Question: I have 2 column of vectors which are Position and Time. After I plot the position vs time as you could see in the picture it is tilted wave shape which is true according my data. I would like to have this wave shape in the straight line not tilted like below figure. Could I convert this shape to straight line wave?
Thanks

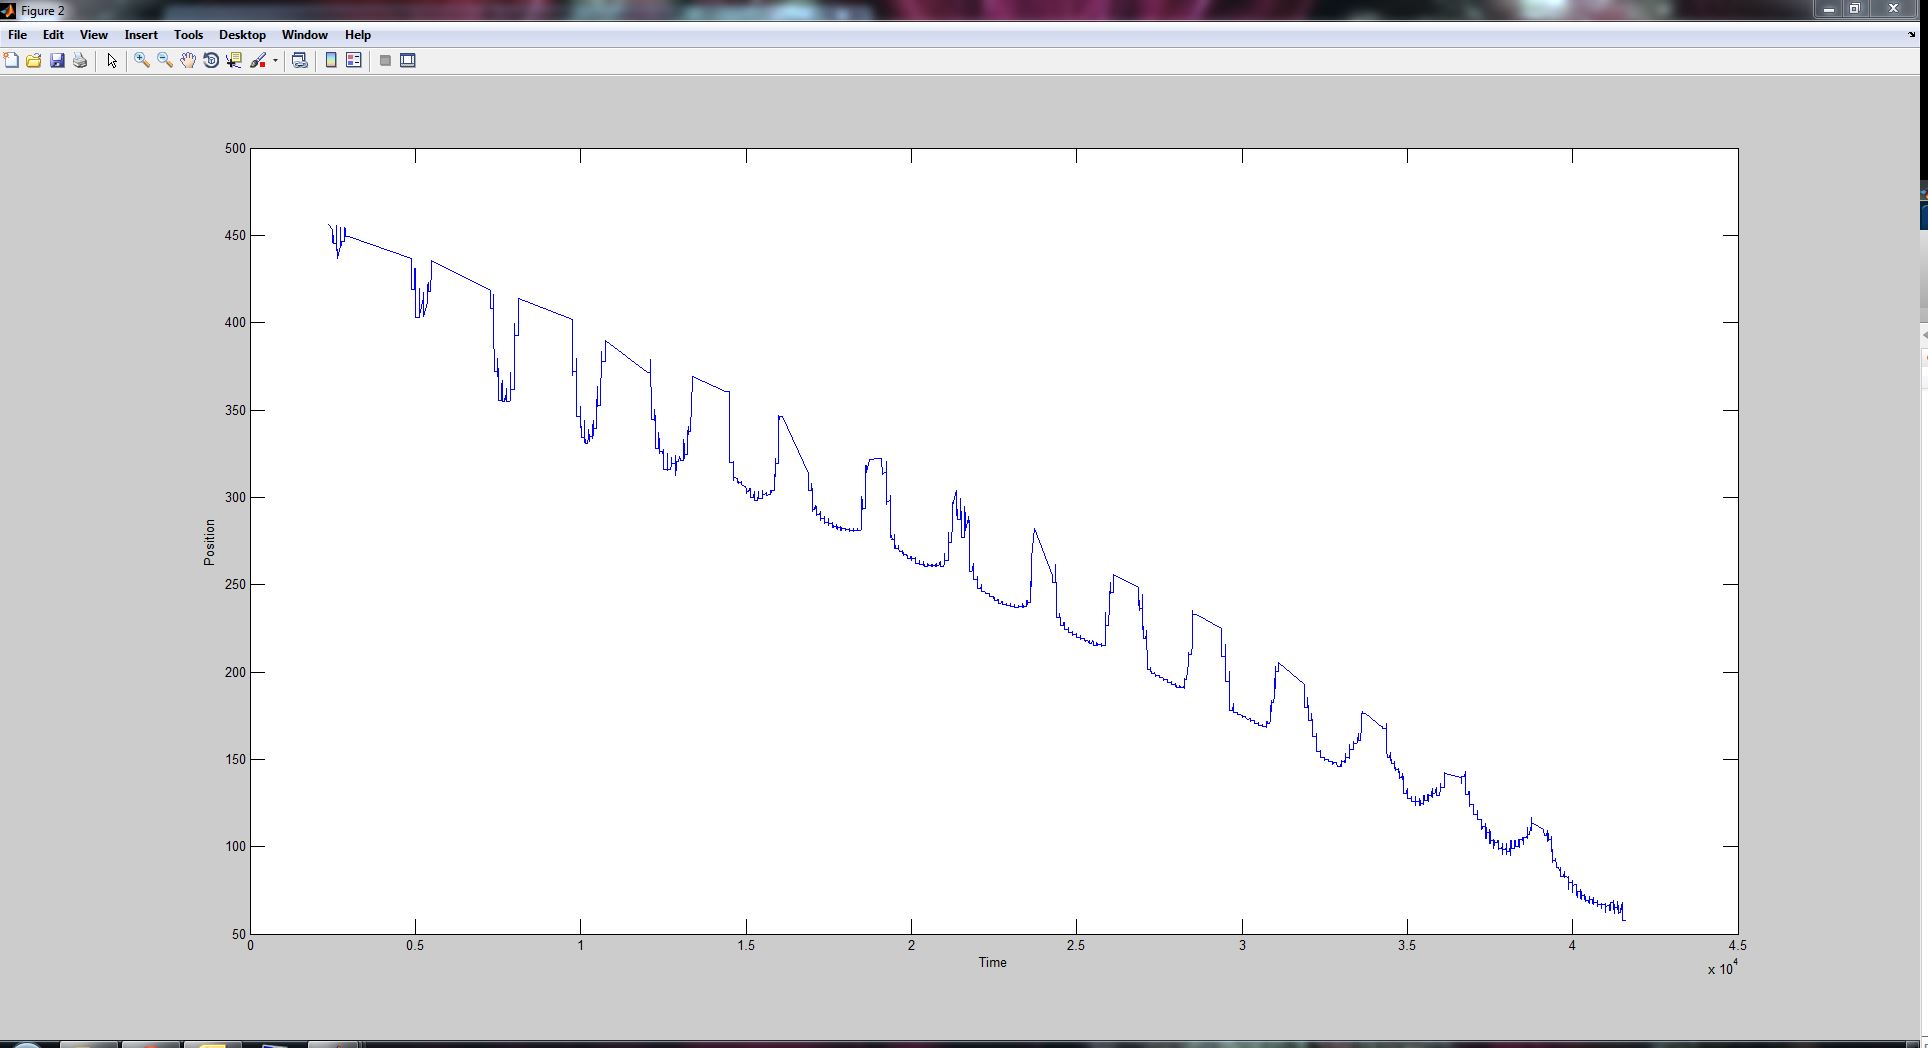
Answer: there is <URL>:
'''
load noisyecg.mat
t = 1:length(noisyECG_withTrend);
plot(t,noisyECG_withTrend) %load the data with trend
[p,s,mu] = polyfit((1:numel(noisyECG_withTrend))',noisyECG_withTrend,6);
f_y = polyval(p,(1:numel(noisyECG_withTrend))',[],mu); %fitting a polynom in that data
ECG_data = noisyECG_withTrend - f_y; % Detrend data by subtracting the values of said polynom
'''